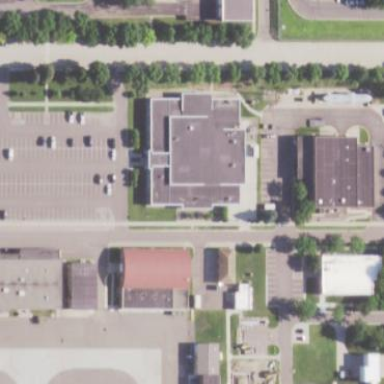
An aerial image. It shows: Public building.